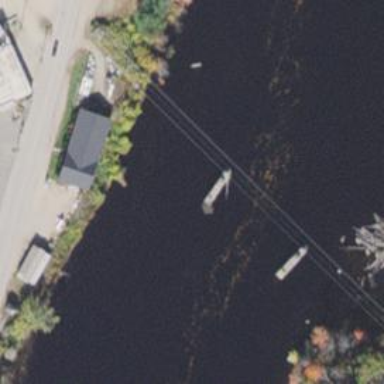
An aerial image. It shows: Pier supporting bridge.